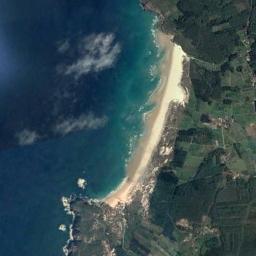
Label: beach